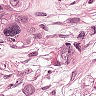
Metastatic tissue present: yes